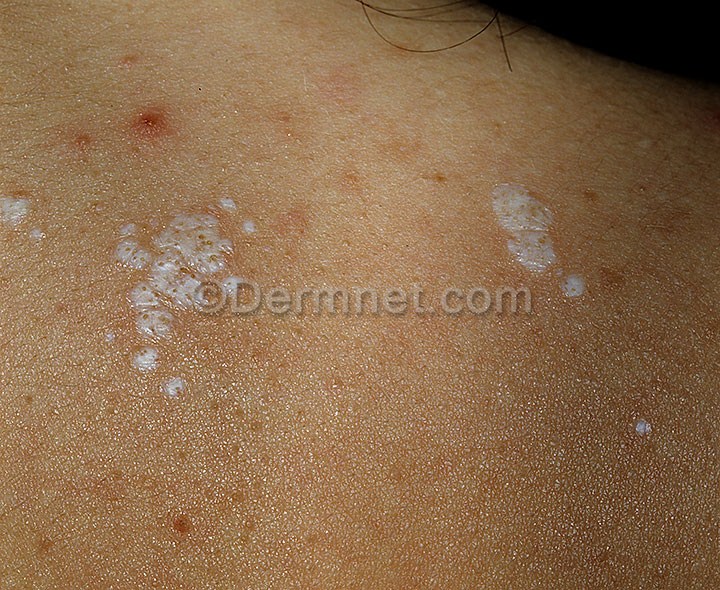
Disease: Psoriasis pictures Lichen Planus and related diseases